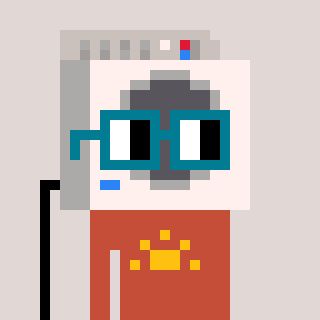
a pixel art character with square dark green glasses, a washing machine-shaped head and a rust-colored body on a warm background